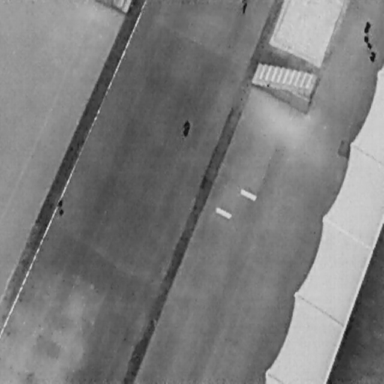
There are three People in the infrared image.